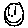
Label: smiley face